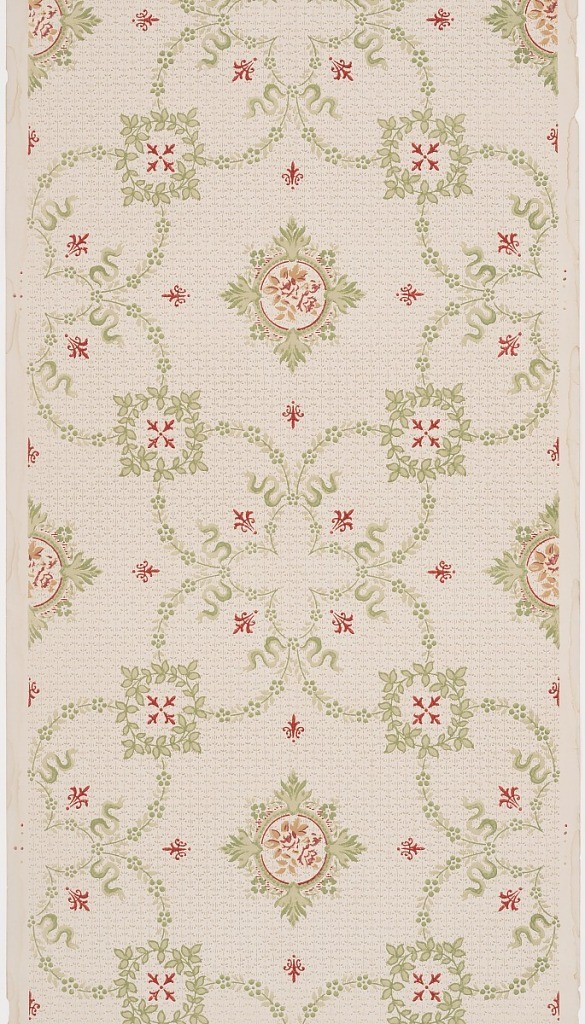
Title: Ceiling paper
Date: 1905–1915
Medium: Machine-printed paper
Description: Large quatrefoil shapes joined together with foliate wreaths. Green ribbons and red fleur de lis interspersed. Printed in red and green on tan ground.